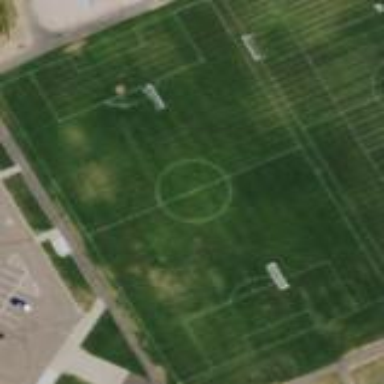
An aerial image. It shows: Soccer pitch designated for leisure and sports activities.